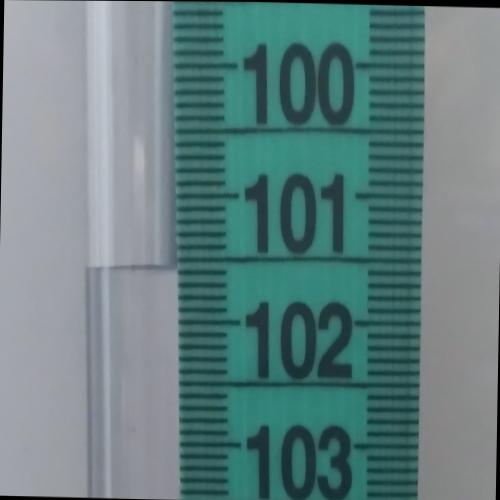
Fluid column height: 101.6 cm